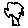
Label: tree